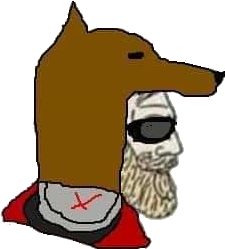
Label: 4_Yes_Chad